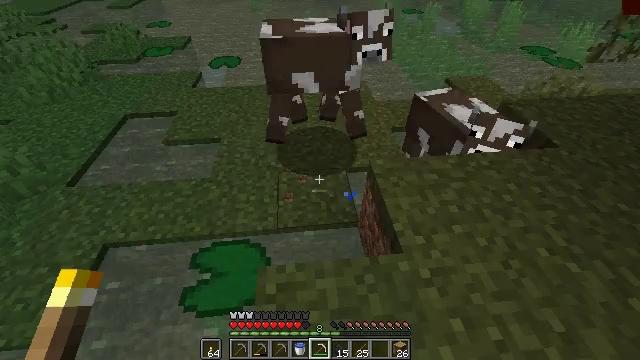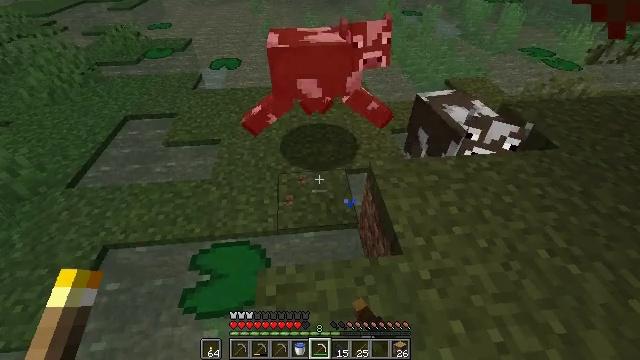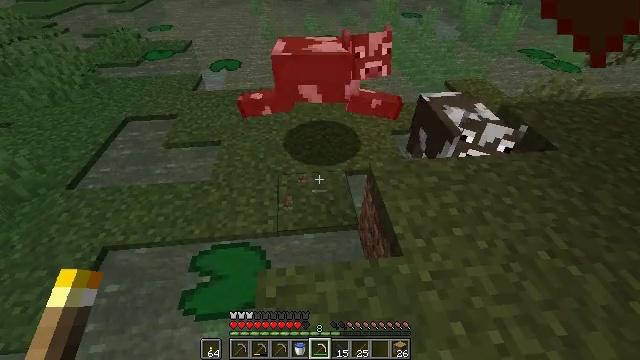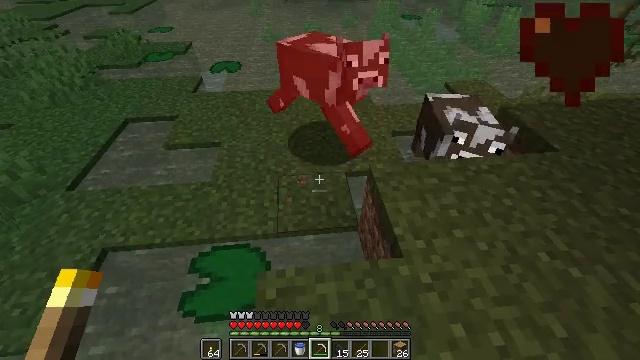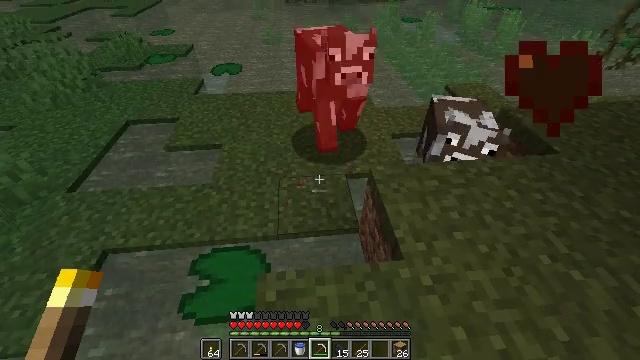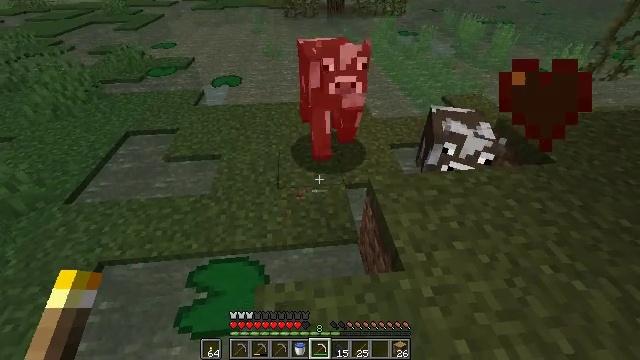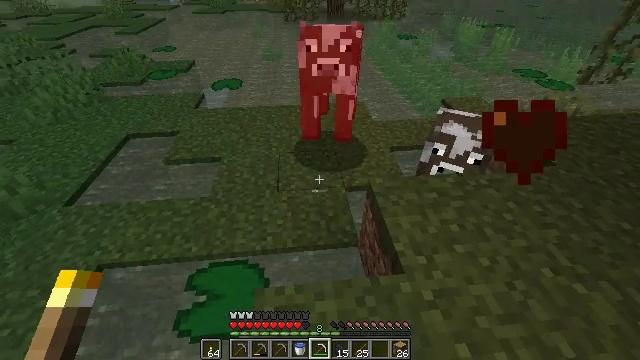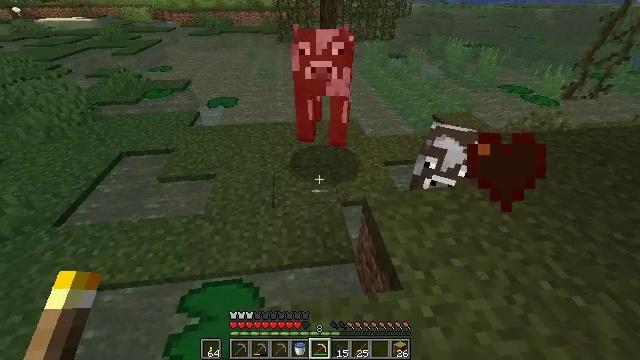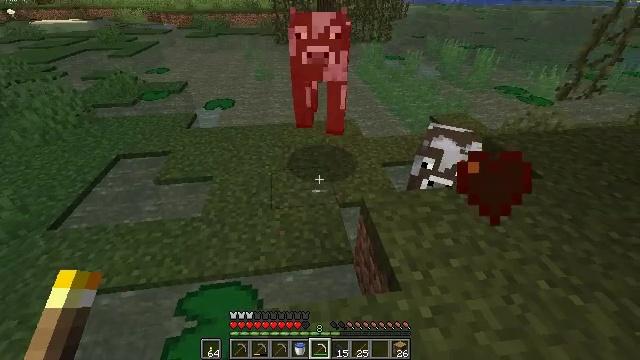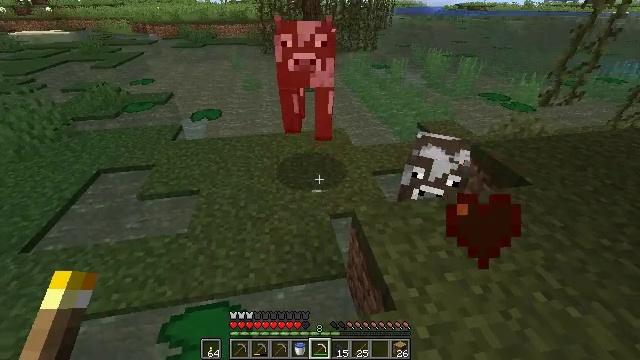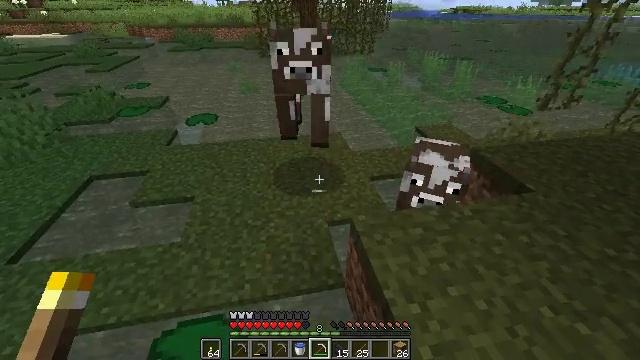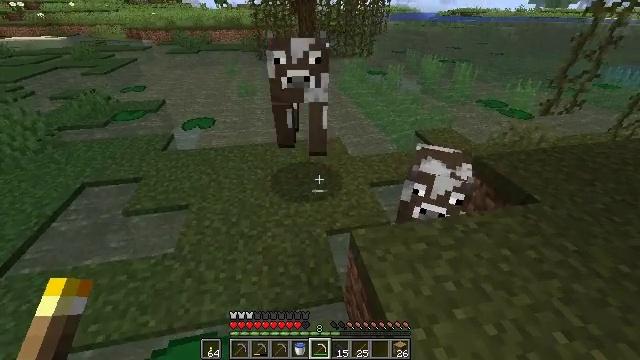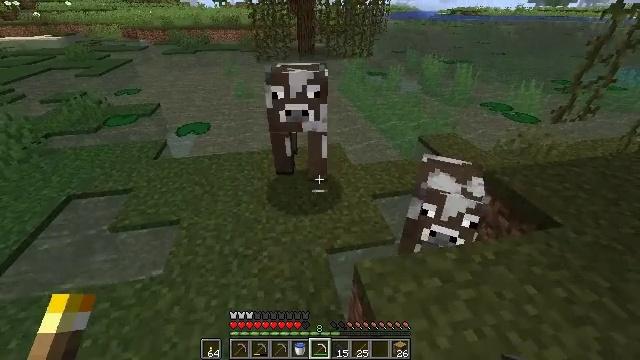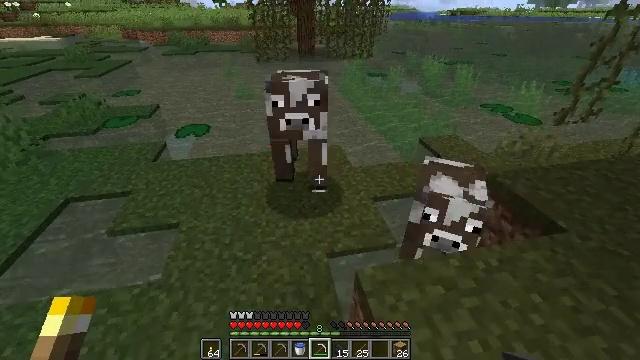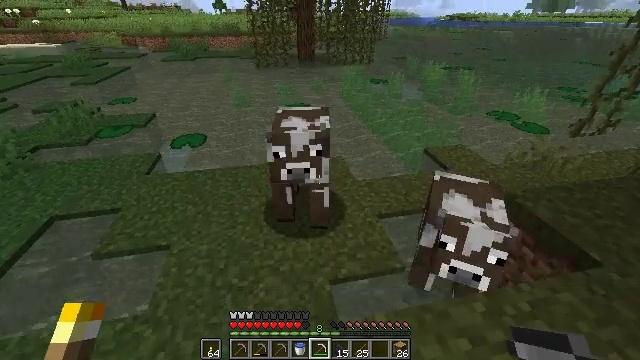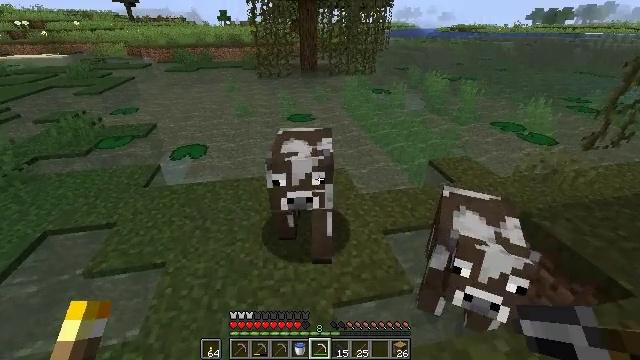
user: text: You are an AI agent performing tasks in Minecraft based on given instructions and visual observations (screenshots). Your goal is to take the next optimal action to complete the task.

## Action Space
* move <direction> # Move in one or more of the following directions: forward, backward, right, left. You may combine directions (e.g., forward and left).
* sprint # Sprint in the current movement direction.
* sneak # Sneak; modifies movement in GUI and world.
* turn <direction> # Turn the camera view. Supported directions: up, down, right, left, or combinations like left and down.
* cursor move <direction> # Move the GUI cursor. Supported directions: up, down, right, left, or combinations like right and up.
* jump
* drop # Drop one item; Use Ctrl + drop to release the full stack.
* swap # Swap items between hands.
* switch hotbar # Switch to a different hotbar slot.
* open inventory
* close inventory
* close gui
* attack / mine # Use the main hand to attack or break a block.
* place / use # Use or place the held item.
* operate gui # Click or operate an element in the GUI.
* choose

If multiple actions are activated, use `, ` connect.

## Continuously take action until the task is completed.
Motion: motion action
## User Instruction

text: Combat the cow.
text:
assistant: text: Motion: no_op
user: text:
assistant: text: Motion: no_op
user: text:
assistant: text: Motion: no_op
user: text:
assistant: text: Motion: no_op
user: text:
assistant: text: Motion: turn up
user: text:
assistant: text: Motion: no_op
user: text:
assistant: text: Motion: turn right and up
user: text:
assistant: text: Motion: no_op
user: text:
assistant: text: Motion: move forward, turn right and up
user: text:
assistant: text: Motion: move forward
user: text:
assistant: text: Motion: move forward
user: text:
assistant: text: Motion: move forward
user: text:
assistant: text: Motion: move forward
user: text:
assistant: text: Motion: move forward
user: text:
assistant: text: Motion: move forward, turn up
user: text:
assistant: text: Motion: move forward, turn left
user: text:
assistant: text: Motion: move forward
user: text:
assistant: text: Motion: move forward, turn left
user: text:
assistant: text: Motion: attack / mine
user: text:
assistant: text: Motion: attack / mine
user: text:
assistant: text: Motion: attack / mine
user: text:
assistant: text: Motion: no_op
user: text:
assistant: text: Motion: no_op
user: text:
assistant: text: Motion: no_op